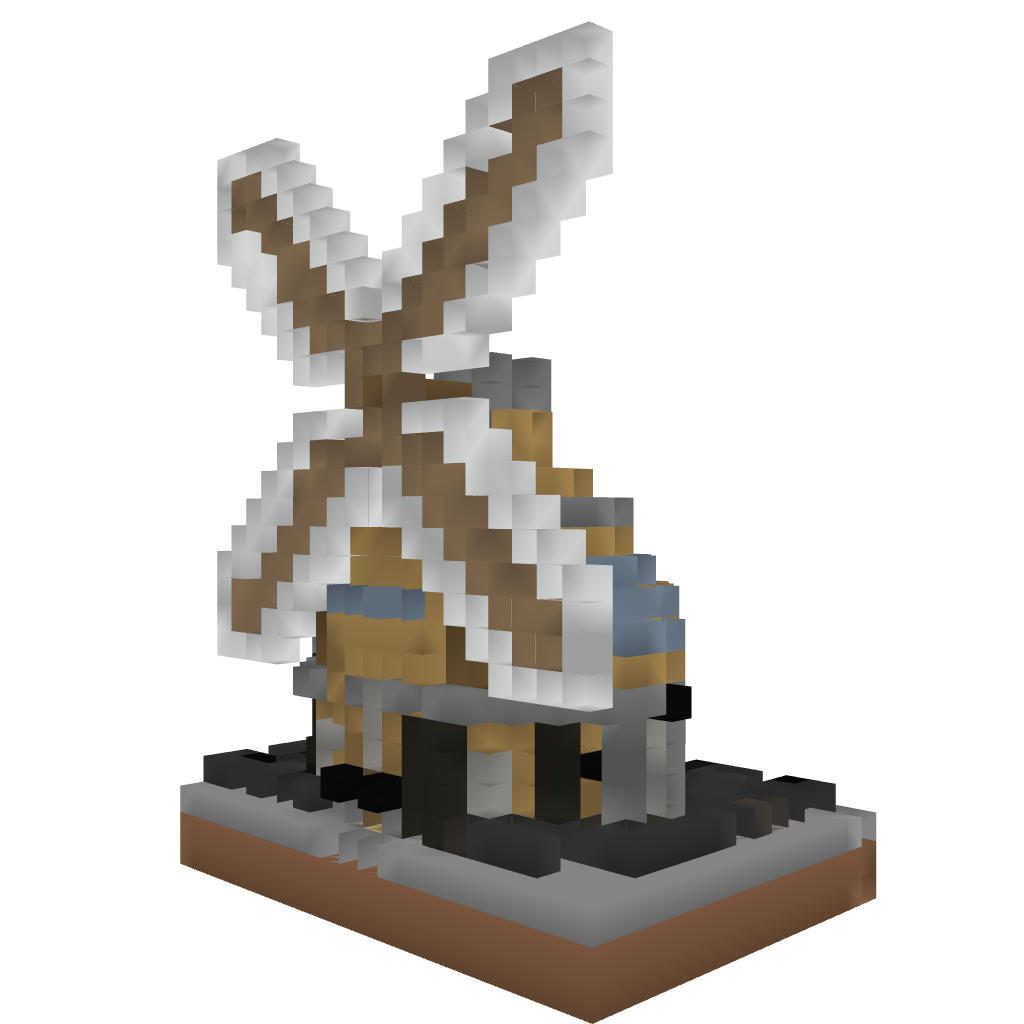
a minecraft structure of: Medieval Small Windmill